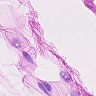
Metastatic tissue present: no